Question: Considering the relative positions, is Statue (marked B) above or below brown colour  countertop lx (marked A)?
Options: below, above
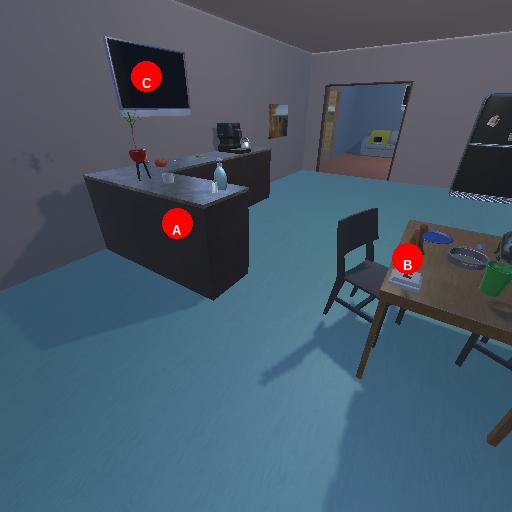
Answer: below